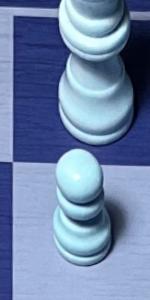
Label: Pawn_White